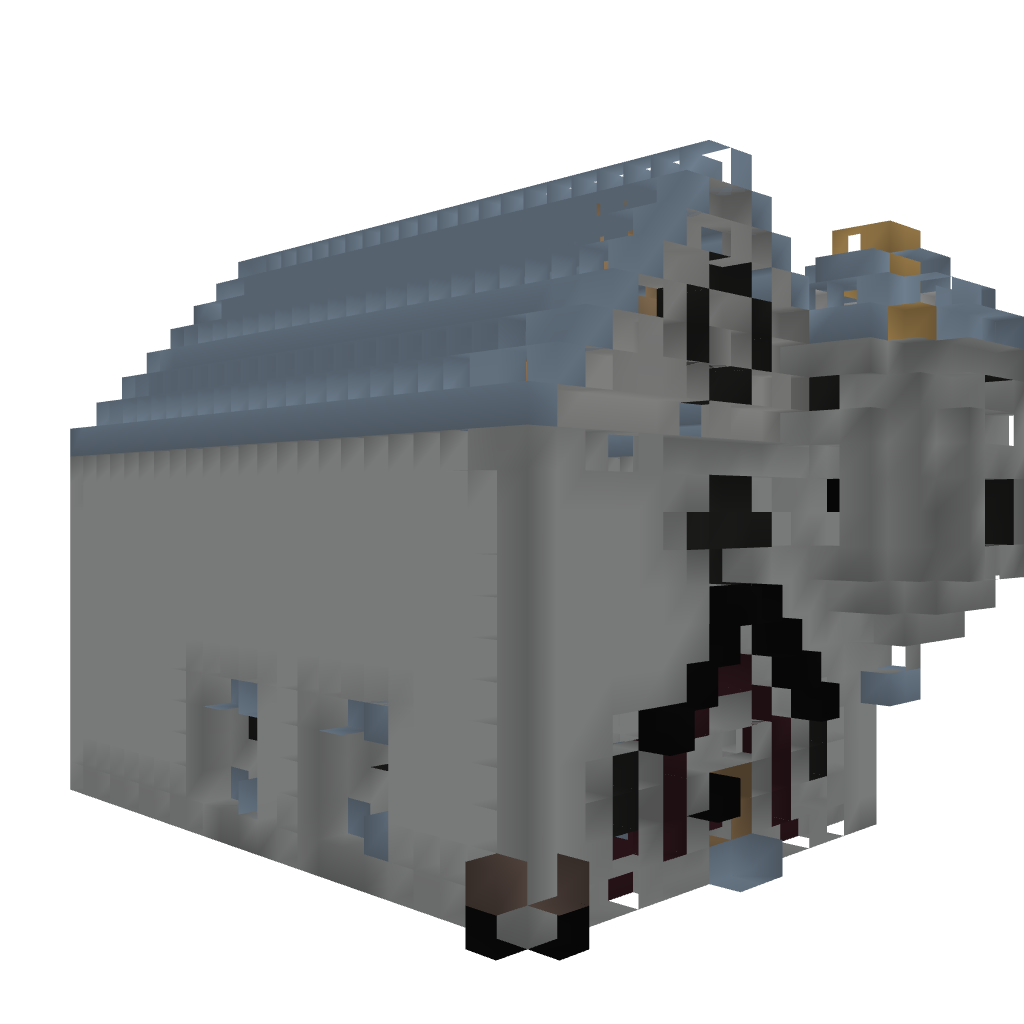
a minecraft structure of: Medieval Church - Pocket Edition